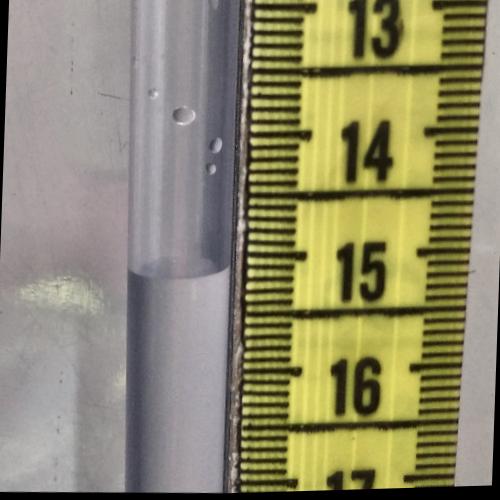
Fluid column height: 15.1 cm